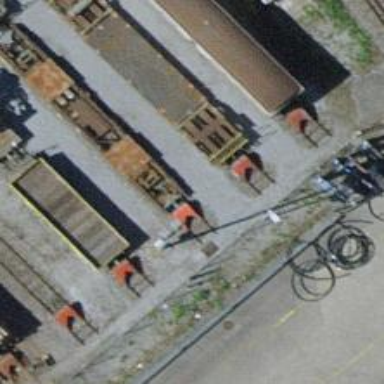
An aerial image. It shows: Railway buffer stop.